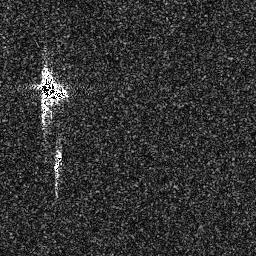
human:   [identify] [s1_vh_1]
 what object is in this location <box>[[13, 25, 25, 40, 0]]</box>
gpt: <ref>1 medium ship at the left</ref>